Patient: sex F, age 76
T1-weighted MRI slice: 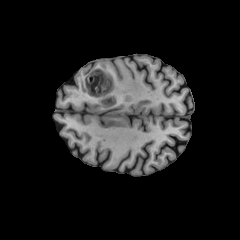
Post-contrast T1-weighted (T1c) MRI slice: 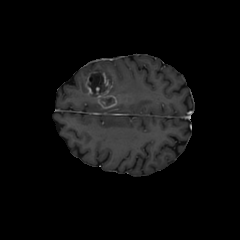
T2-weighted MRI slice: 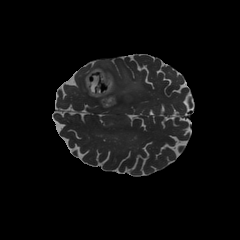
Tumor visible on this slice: yes
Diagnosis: Glioblastoma, IDH-wildtype
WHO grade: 4